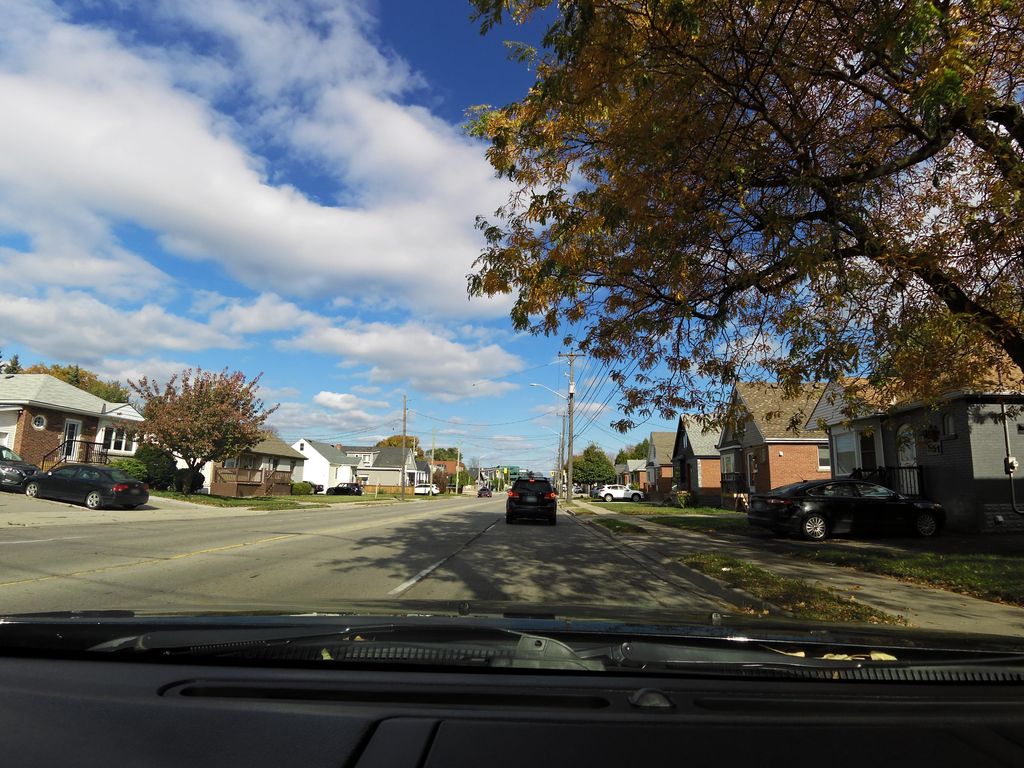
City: hamilton